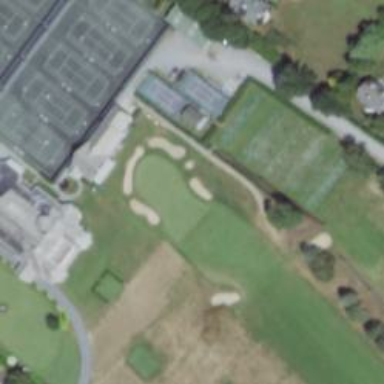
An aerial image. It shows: Pathway for golfing.